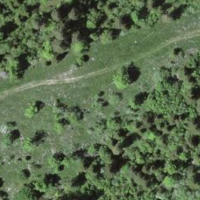
EUNIS habitat code: 41
Species observed at this site:
Campanula glomerata